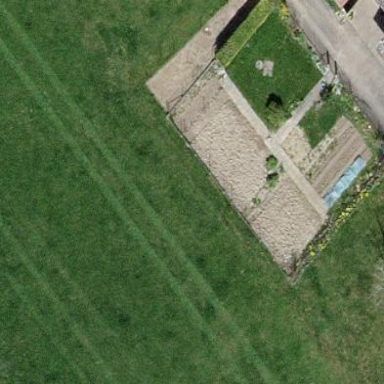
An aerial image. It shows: Allotments area.